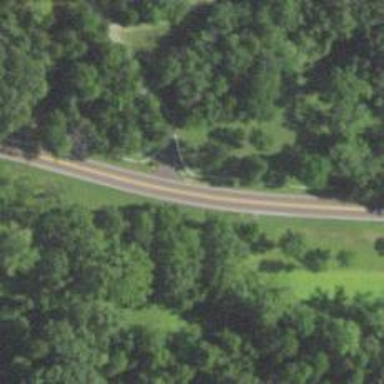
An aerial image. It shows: Tertiary road.